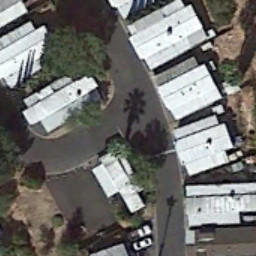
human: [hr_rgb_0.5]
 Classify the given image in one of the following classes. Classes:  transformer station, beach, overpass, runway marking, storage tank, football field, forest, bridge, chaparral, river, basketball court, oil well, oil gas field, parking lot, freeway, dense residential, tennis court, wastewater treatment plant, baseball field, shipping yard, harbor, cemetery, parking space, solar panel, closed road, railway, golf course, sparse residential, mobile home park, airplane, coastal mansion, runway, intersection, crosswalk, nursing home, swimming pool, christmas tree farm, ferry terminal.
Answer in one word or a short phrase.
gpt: mobile home park